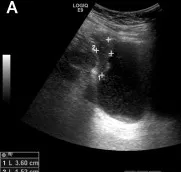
Imaging examinations. (A): Ultrasound examination.
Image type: radiology (ultrasound)